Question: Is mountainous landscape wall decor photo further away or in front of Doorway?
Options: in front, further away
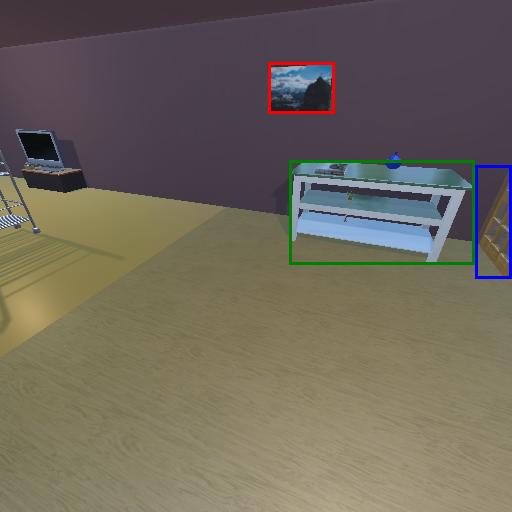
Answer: in front